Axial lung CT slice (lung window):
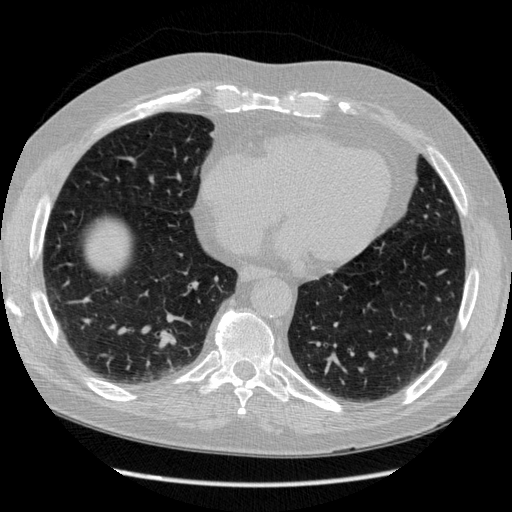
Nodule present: no